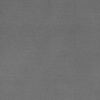
Label: dusty